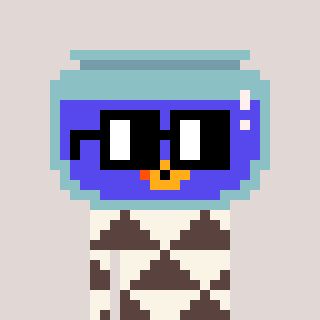
a pixel art character with square black glasses, a goldfish-shaped head and a darkbrown-colored body on a warm background